Question: I am simply trying to make a 'Radiobutton' GUI using 'tkinter'. In which I want to change/replace the "Select your toppings" 'Label' ('myLabel') every time the user selects any 'Radiobutton' with that 'Radiobutton' name. So, the error which I am facing is instead of replacing that label a new label is created just below even though I am using a global 'Label'.
'''
from tkinter import *
root = Tk()
Toppings = [
["Pepperoni", "Pepperoni"],
["Cheese", "Cheese"],
["Mushroom", "Mushroom"],
["Onion", "Onion"]
]
pizza = StringVar()
pizza.set("Select your toppings")
for topping, value in Toppings:
Radiobutton(root, text = topping, variable = pizza, value = value). pack(anchor = W)
myLabel = Label(root, text = pizza.get())
myLabel.pack()
def clicked(value):
global myLabel
myLabel.grid_forget()
myLabel = Label(root, text = value)
myLabel.pack()
myButton = Button(root, text="CLick me!", command = lambda: clicked(pizza.get()))
myButton.pack()
root.mainloop()
'''

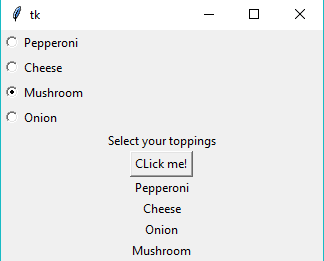
Answer: Use '.config' to configure a particular widget option (and no need to use 'global' in this case anyways) (and the explanation of why overwriting it didn't work is because you need to remove it from the 'Tcl' by calling '.destroy' if you want to do it that way but that is unnecessary):
'''
def clicked(value):
myLabel.config(text=value)
'''
Also I would suggest following PEP 8 and not have space around '=' if it is used in keyword arguments, also variable names should be in 'snake_case'. And don't use '*' when importing a module, import only what you need.
Further improvements:
'''
from tkinter import Tk, Label, Radiobutton, StringVar
toppings = [
"Pepperoni",
"Cheese",
"Mushroom",
"Onion"
]
root = Tk()
topping_var = StringVar(value='Select your topping')
for topping in toppings:
Radiobutton(root, text=topping, variable=topping_var, value=topping).pack(anchor='w')
myLabel = Label(root, textvariable=topping_var)
myLabel.pack()
root.mainloop()
'''
You don't need to use a button, just set the variable as the 'textvariable' for the 'Label' and that is it